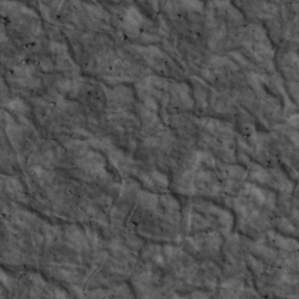
Label: non_frost